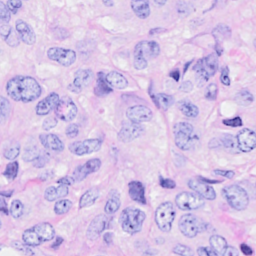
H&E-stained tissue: Breast